I will show an image sequence of human cooking. I have annotated the images with numbered circles. Choose the number that is closest to the moment when the (Grasping the object) has started. You are a five-time world champion in this game. Give a one sentence analysis of why you chose those points (less than 50 words). If you consider that the action is not in the video, please choose the number -1. Provide your answer at the end in a json file of this format: {"points": []}
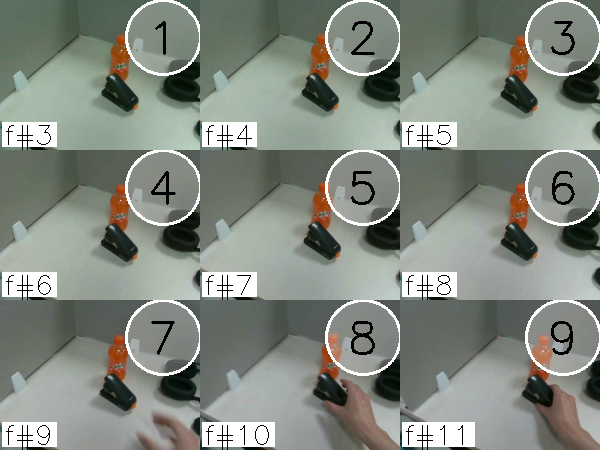
Frame 9 shows the clearest moment of hand-object contact.
{"points": [9]}